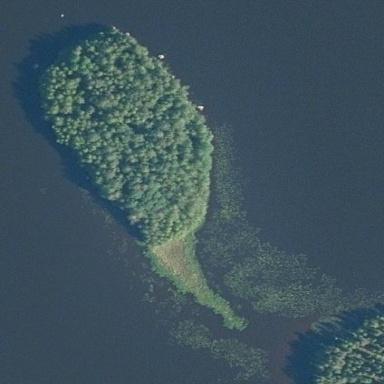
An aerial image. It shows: Image showing island.